Question: I am trying to get an off-axis projection effect where the screen's content change as per the position of the user. This is similar to what is being done here in this video: <URL>
I am not sure why off-axis projection is the appropriate method to achieve the above effect. There are two methods that I seem to think of here: 1) Using glFrustum, 2) Using lookAt()
In the application above, the 'camera' basically moves as per the user's position.
The 'glFrustum' coordinates of ('left', 'right', 'bottom', 'top', 'near', 'far') for the perspective projection are being given to change the objects on the screen as they would appear from a different position when the user moves.
At the same time, I find this very similar to translating a camera with the user's position and then giving a 'gluLookAt(centerPosition)' for the camera to 'lookAt' the center. But I didn't get the required effect with this one and wanted to know why this was happening.

What is the difference between the above two?
The off-axis projection is achieved by the following in OpenGL:
'''
glMatrixMode(GL_PROJECTION);
glLoadIdentity();
glFrustum(fNear*(-fFov * ratio + headX),
fNear*(fFov * ratio + headX),
fNear*(-fFov + headY),
fNear*(fFov + headY),
fNear, fFar);
glMatrixMode(GL_MODELVIEW);
glLoadIdentity();
gluLookAt(headX*headZ, headY*headZ, 0, headX*headZ, headY*headZ, -1, 0, 1, 0);
glTranslatef(0.0,0.0,headZ);
'''
What is the point of above and not when I was trying to use a camera and was just giving it a 'lookAt point' as the center of the screen?
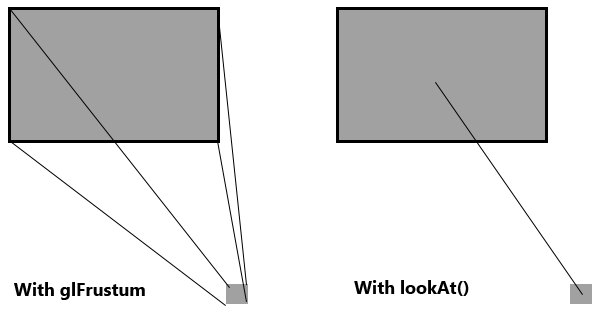
Answer: > I am not sure why off-axis projection is the appropriate method to achieve the above effect.
Because the display screen corresponds to the near plane of the frustum. When you move your head around you're going to look at the screen off-axis. In this way you must reproduce this by doing the same with the projection frustum.
Using lookAt however will rotate the scene, by which the correspondence between near plane and screen plane is lost.